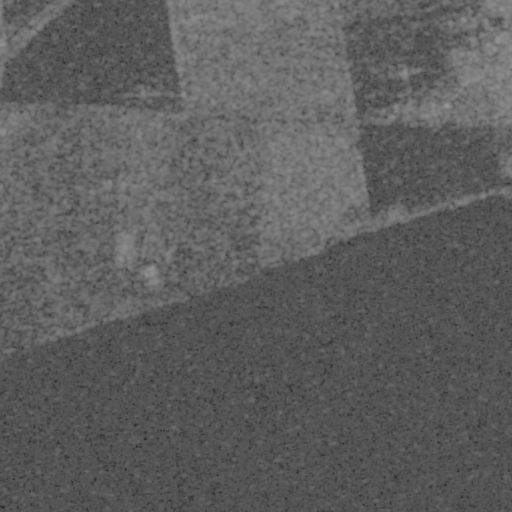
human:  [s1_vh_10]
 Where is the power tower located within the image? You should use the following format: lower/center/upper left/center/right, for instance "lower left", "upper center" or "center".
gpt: The power tower is located in the upper of the image.
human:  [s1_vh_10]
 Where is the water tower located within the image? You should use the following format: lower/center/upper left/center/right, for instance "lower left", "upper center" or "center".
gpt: The water tower is located in the center left of the image.
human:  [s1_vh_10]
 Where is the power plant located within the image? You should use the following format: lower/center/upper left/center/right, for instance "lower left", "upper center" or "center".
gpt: There is no power plant in the image.

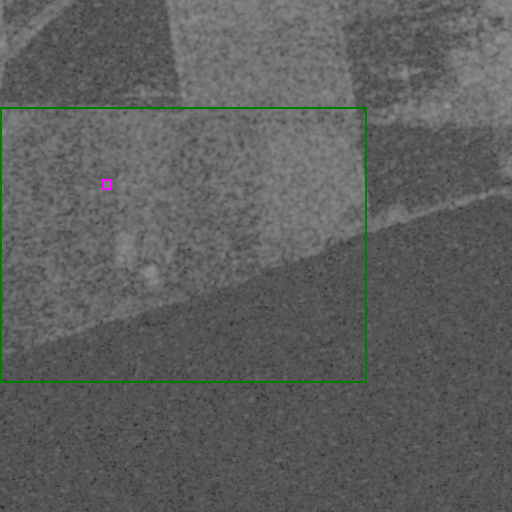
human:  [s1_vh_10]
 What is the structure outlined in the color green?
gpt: The structure outlined in green is a crop field.
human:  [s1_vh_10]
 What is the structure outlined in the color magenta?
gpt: The structure outlined in magenta is a park.
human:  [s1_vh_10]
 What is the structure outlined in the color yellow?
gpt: There is no yellow outline.